Interaction volume radius: 5 \u00c5
Interaction volume height: 25 \u00c5
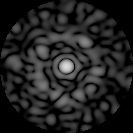
Disorder parameter: 0.7688